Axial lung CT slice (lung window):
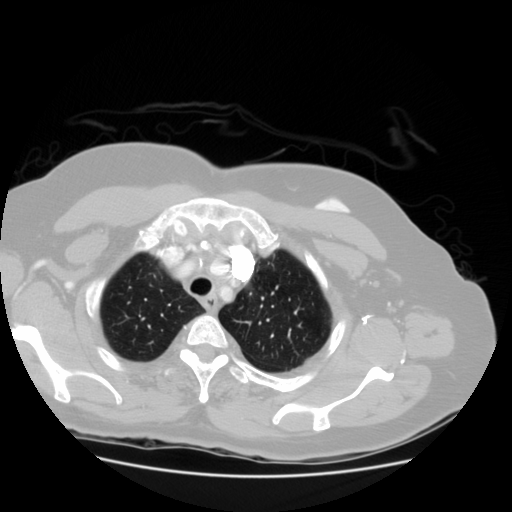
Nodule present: no